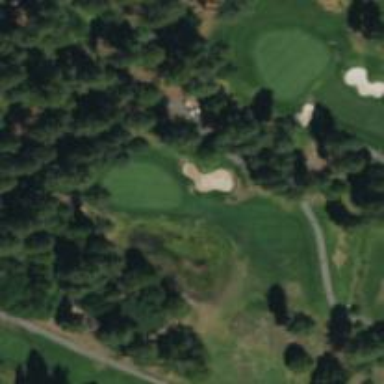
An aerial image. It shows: View of golf hole.